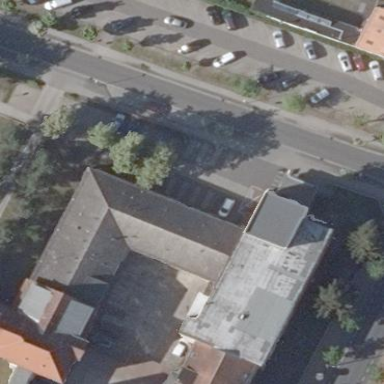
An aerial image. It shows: Hospital building.